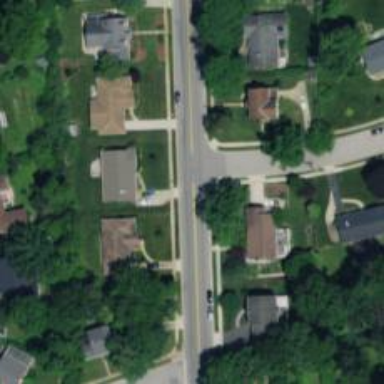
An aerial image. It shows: Residential road with separate asphalt sidewalk.